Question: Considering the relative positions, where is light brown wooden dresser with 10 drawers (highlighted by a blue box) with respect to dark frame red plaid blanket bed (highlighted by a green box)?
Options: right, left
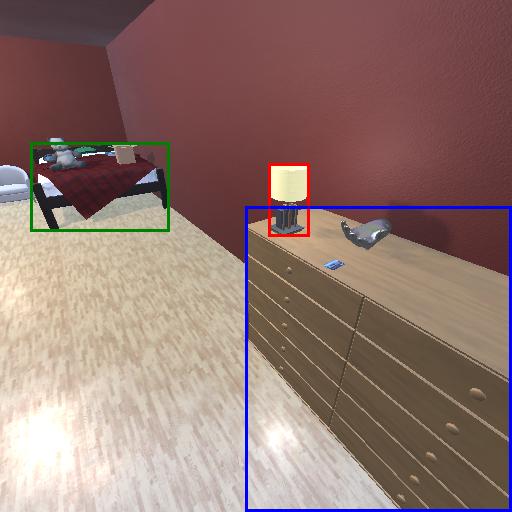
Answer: right